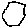
Label: hexagon